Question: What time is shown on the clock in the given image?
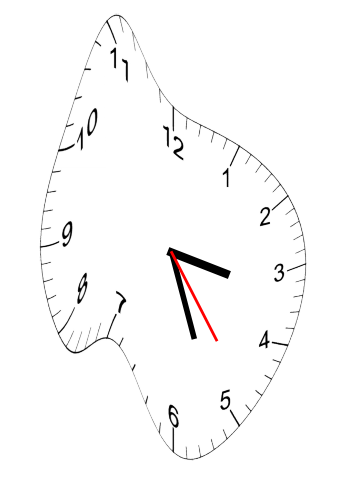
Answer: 03:26:24